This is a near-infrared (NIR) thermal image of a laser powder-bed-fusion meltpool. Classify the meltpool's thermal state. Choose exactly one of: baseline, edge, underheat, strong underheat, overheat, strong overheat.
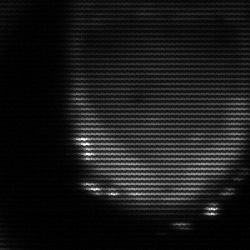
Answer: edge